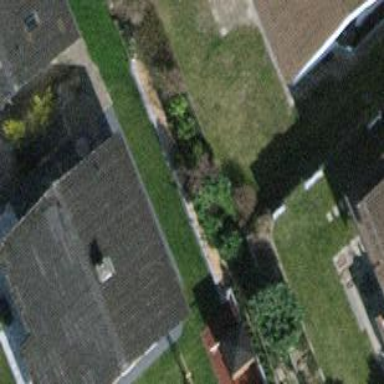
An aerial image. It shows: Detached building.